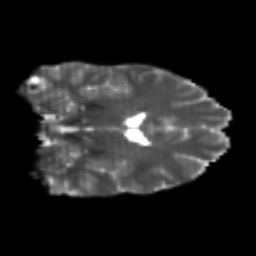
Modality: T2w
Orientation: coronal
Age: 22
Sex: female
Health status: healthy
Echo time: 0.074 s